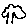
Label: tree